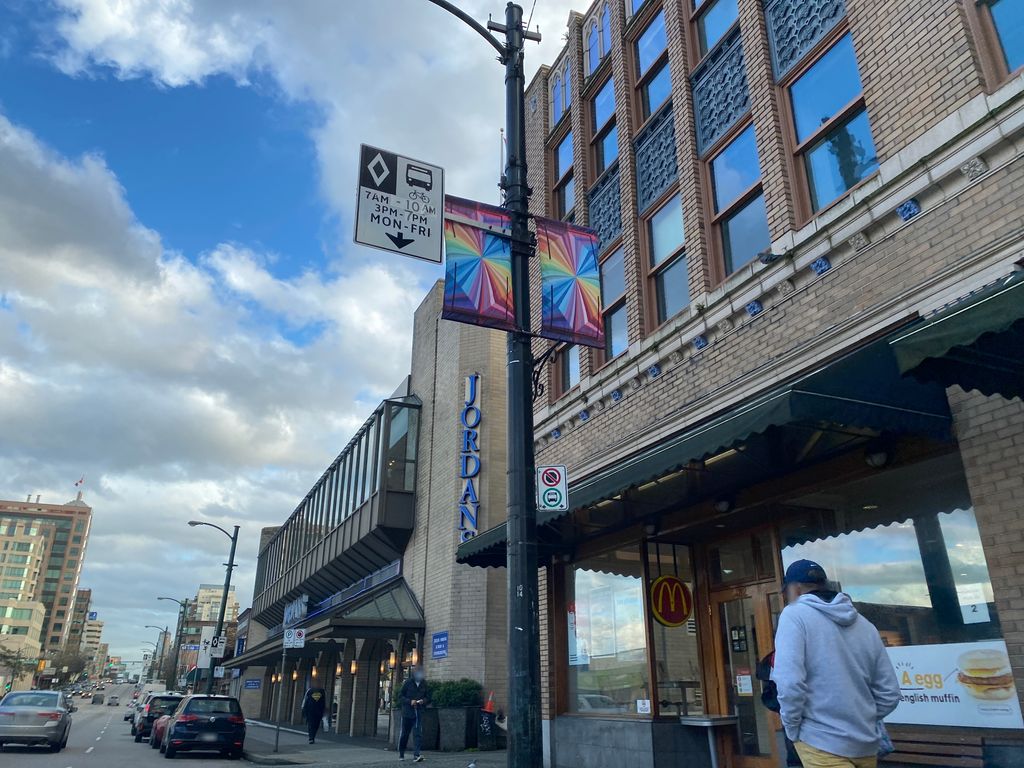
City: vancouver